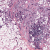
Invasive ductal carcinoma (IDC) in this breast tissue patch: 0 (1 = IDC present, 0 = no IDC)